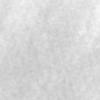
Label: no_change